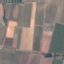
Land use / land cover: PermanentCrop